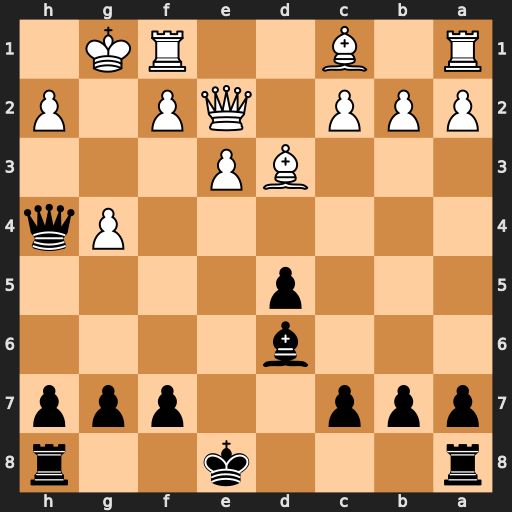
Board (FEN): r3k2r/ppp2ppp/3b4/3p4/6Pq/3BP3/PPP1QP1P/R1B2RK1
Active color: b
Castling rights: kq
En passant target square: -
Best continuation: Qxh2#